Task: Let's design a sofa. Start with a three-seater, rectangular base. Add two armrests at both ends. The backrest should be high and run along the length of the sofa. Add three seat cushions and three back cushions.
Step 530:
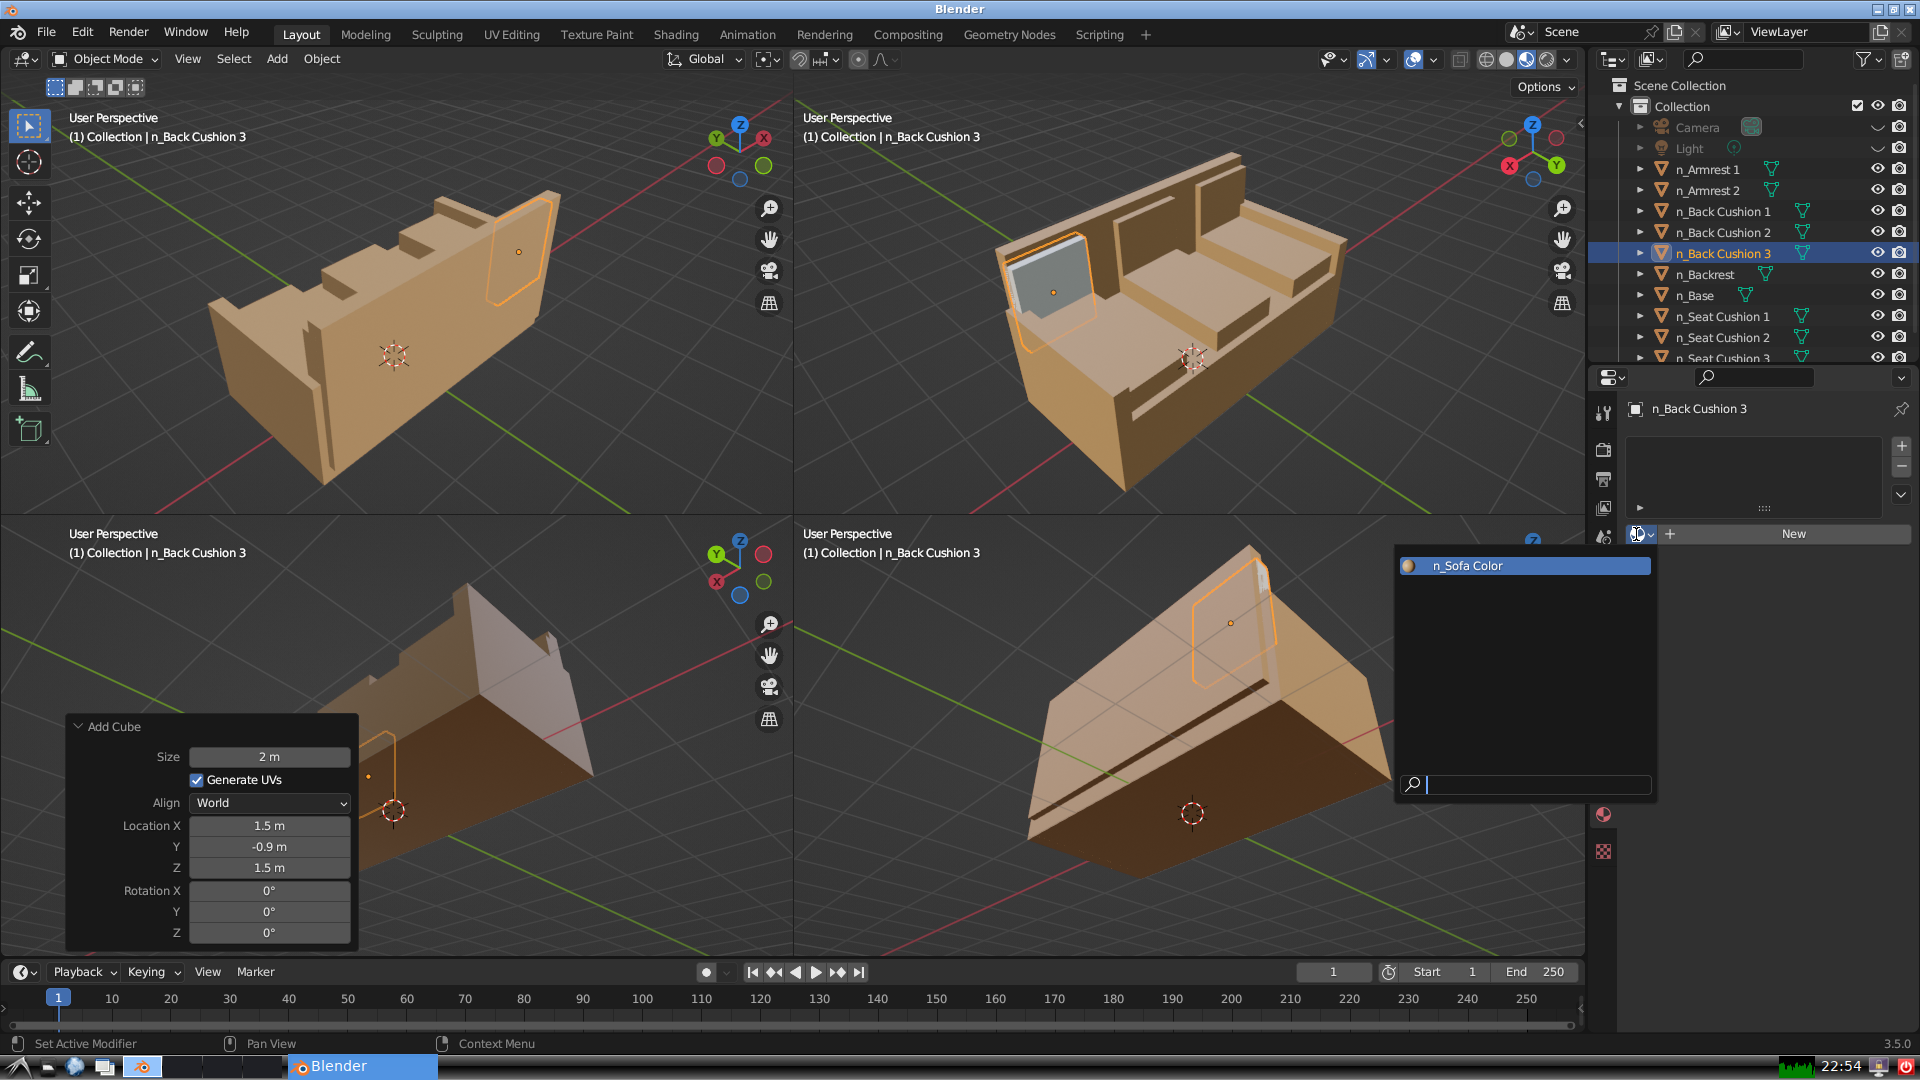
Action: input_text: n_Sofa Color